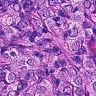
Metastatic tissue present: yes